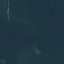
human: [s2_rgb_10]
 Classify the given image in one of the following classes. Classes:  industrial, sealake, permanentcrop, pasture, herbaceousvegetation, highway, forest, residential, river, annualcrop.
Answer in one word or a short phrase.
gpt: Forest